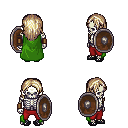
a pixel art fantasy rpg character, male body template, skeleton, green cape, red pants, white blonde long hairstyle, leather bracers, ghillies, shield, four views (front, back, left, right), 2x2 character sprite sheet, small pixel art, hard edges, no anti-aliasing